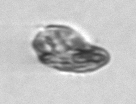
Label: Karenia